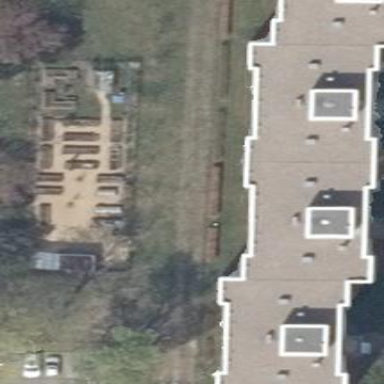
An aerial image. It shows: Apartment building with flat roof.